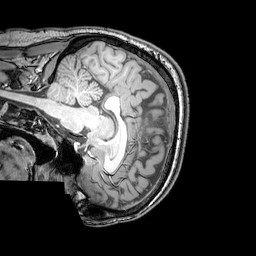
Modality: T1w
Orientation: sagittal
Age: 26
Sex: male
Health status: healthy
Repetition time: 0.081 s
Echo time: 0.037 s